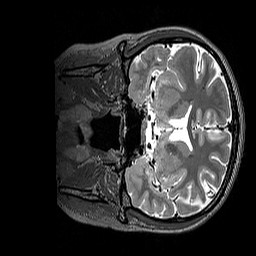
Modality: T2w
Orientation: coronal
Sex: female
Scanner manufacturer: siemens
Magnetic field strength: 3 T
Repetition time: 3.2 s
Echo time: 0.409 s